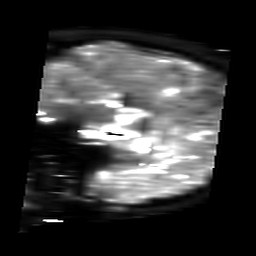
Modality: T2starmap
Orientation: sagittal
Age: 41
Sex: male
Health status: ill